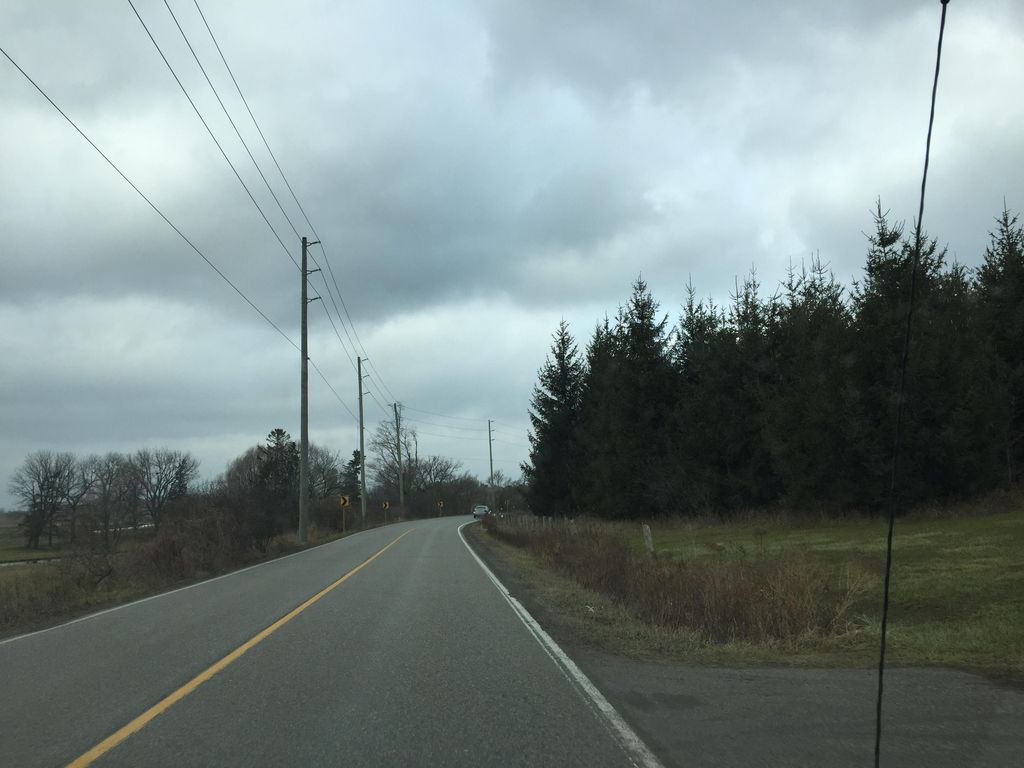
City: kitchener-waterloo